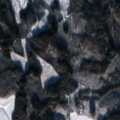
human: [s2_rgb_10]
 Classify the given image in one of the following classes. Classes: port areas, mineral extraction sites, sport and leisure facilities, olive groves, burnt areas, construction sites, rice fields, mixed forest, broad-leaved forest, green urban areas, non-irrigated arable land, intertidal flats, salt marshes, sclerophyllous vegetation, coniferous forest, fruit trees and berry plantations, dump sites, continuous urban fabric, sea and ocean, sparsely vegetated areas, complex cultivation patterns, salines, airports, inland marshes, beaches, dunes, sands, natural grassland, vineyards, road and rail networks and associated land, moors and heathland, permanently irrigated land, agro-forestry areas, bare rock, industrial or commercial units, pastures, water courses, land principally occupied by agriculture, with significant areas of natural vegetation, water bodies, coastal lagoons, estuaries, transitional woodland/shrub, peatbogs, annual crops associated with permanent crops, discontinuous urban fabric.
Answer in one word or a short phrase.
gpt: non-irrigated arable land, coniferous forest, mixed forest, transitional woodland/shrub